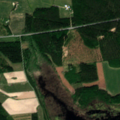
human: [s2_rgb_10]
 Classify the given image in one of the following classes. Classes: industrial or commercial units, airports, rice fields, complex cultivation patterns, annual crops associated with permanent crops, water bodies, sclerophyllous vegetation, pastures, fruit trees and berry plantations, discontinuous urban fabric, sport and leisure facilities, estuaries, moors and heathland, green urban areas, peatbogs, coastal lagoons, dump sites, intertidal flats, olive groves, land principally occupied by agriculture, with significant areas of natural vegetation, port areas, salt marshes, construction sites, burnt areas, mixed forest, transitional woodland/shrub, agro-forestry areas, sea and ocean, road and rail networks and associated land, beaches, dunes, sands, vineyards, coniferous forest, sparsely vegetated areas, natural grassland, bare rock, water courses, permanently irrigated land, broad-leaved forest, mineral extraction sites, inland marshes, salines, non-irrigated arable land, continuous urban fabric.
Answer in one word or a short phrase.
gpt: non-irrigated arable land, land principally occupied by agriculture, with significant areas of natural vegetation, broad-leaved forest, mixed forest, inland marshes